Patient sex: F
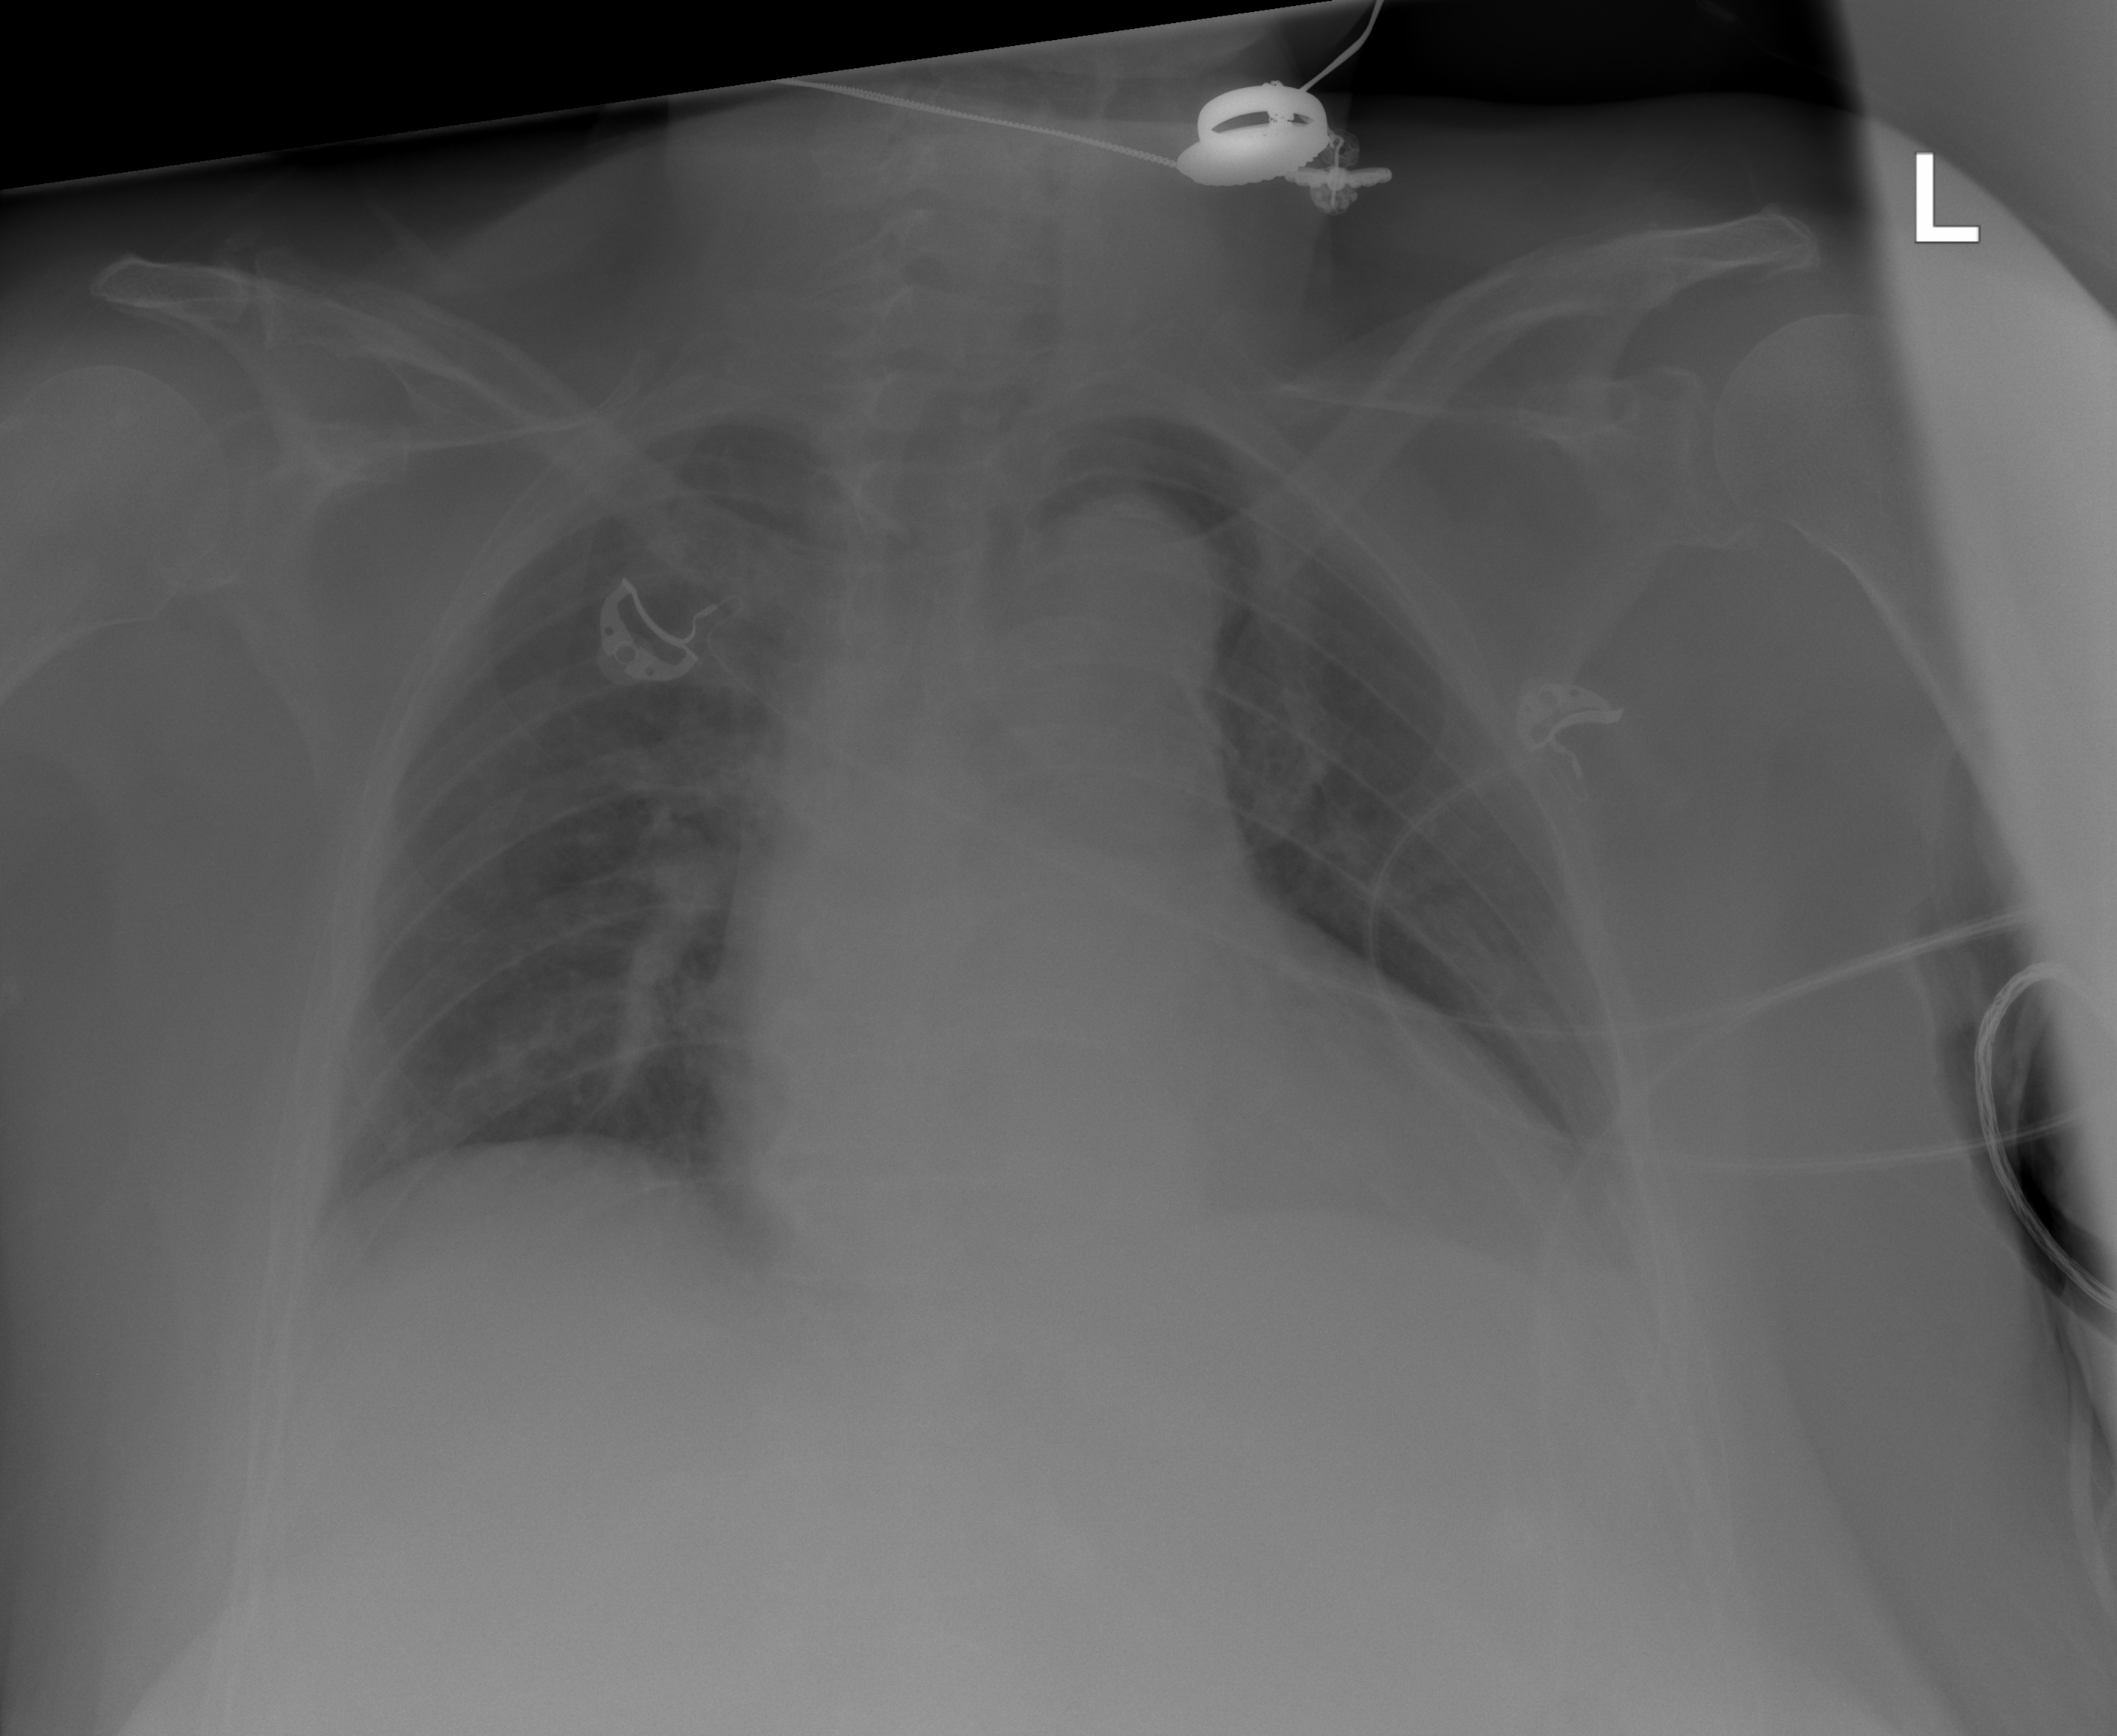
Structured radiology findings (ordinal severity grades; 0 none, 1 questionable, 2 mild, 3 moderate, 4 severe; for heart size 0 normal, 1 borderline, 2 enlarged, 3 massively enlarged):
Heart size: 0
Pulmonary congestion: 0
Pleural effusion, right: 0
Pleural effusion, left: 2
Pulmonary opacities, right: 0
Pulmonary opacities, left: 0
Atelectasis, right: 0
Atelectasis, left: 0